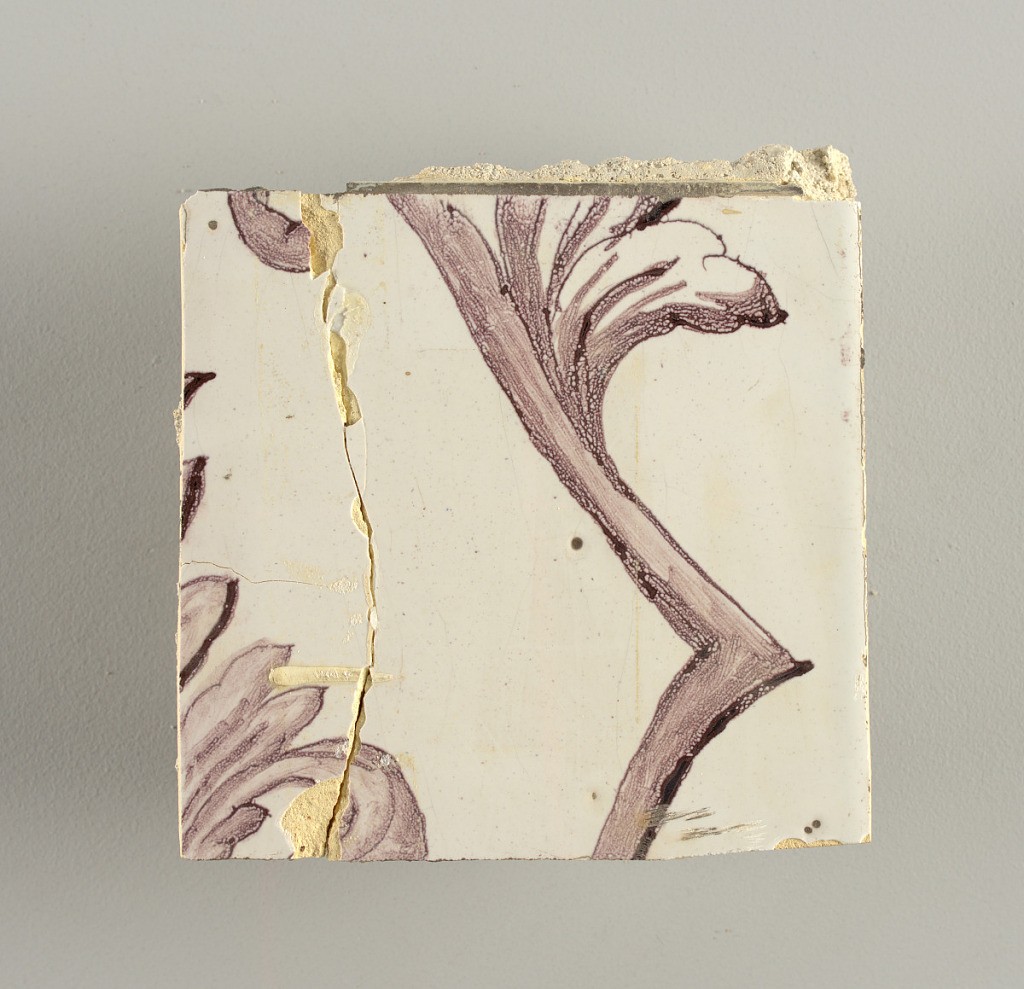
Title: Wall facing
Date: ca. 1725
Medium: Tin-glazed earthenware, underglaze
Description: Horizontal rectangle.  Thirty-seven tiles wide and twenty-one high with opening for door or window nineteen and one-half tiles high and twelve wide.  To left and right of opening, centered canopy above. Left, woman representing Hope, right, a sculputure urn.  Centered above opening, a mascaron.  Arabesque design of foliage.